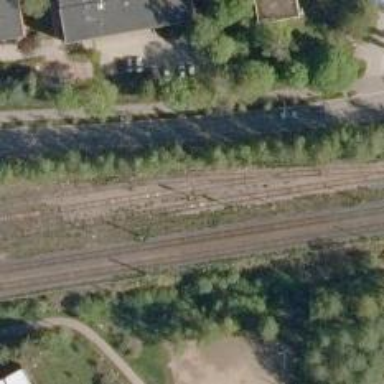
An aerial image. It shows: Railway siding for service.